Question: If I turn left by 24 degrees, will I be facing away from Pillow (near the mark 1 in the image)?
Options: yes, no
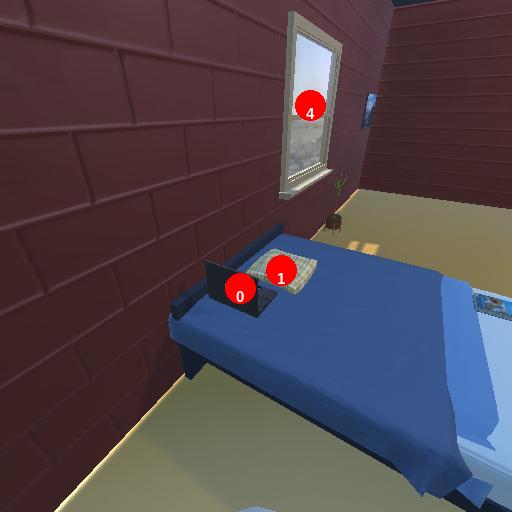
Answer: yes